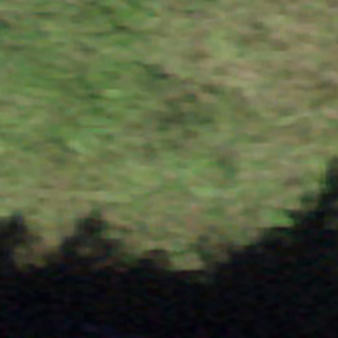
Label: other